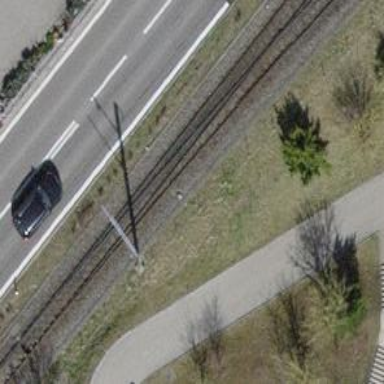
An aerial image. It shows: Narrow-gauge railway with electrified contact line.